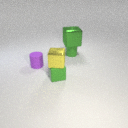
small green rubber cube to the left of small green rubber cylinder